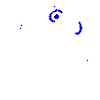
Particle: electron